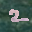
Label: 2